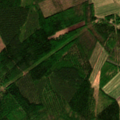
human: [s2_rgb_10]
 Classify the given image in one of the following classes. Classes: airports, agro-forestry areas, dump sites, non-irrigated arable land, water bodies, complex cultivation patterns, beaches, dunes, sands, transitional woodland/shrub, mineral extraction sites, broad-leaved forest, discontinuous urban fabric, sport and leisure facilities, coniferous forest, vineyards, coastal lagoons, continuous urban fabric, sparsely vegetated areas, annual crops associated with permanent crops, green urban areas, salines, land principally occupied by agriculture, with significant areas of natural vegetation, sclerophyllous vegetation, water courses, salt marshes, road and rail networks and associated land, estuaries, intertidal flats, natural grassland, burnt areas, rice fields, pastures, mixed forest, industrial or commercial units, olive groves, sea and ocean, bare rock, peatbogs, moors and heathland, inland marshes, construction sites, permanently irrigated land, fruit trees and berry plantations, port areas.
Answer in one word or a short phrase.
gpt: non-irrigated arable land, land principally occupied by agriculture, with significant areas of natural vegetation, broad-leaved forest, mixed forest